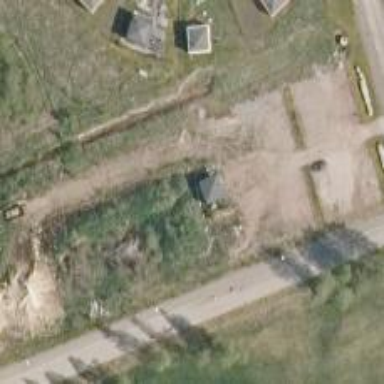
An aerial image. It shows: Unpaved parking area.